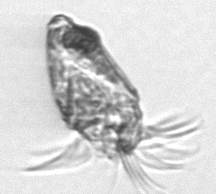
Label: Tontonia_appendiculariformis